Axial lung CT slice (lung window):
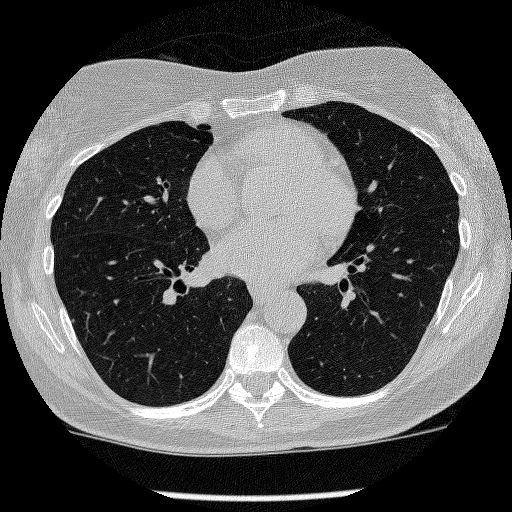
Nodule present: no